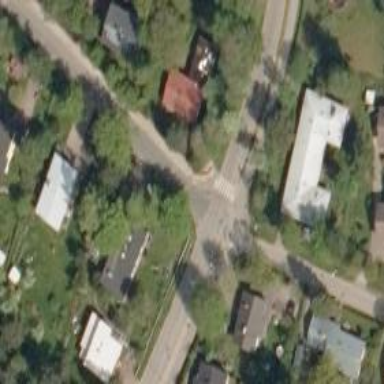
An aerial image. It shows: Footway crossing.